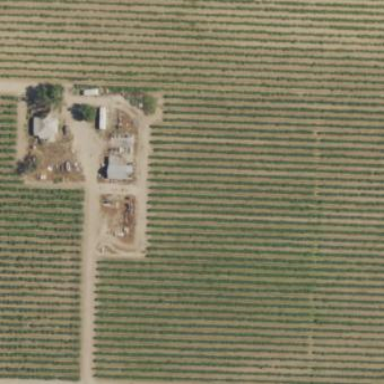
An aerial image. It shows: Vineyard.